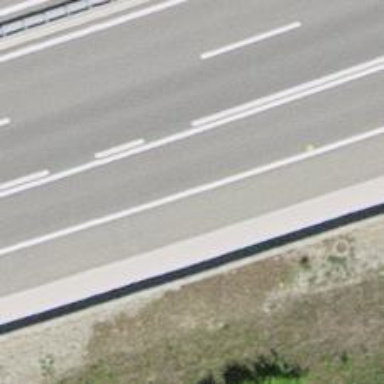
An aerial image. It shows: Asphalt motorway.